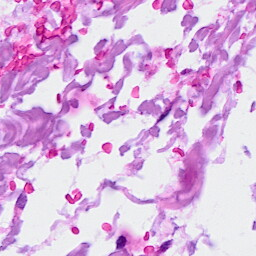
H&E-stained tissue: Breast